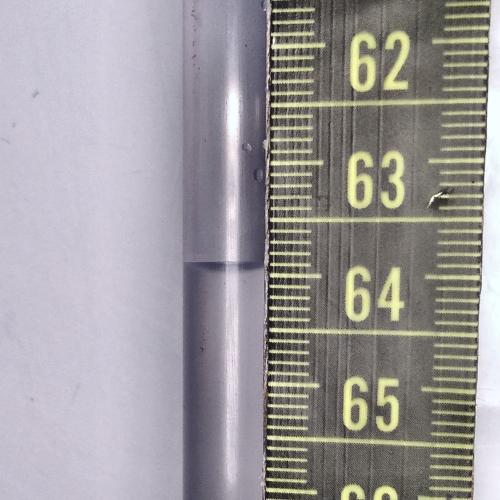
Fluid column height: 63.9 cm